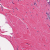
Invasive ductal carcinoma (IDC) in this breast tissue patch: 0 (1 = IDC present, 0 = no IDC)